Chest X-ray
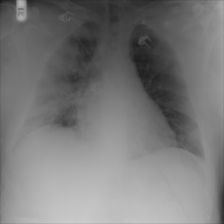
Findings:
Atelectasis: negative
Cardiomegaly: negative
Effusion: negative
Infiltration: positive
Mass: negative
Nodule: negative
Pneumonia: negative
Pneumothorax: negative
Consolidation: positive
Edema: negative
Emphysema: negative
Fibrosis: negative
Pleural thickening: negative
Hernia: negative